Question: When I upgrade expo-cli to the latest version 36.0.0 I get this error running on android emulator "36.0.0 is not valid sdk version. options are 43.0.0,35.0.0,33.0.0, unversioned"
How to solve this

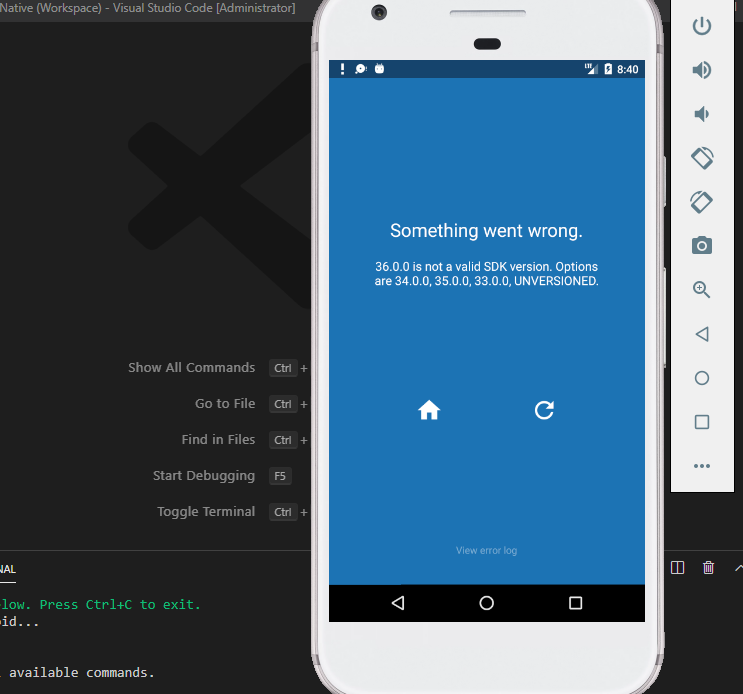
Answer: you have to reinstall or update expo app in your mobile.